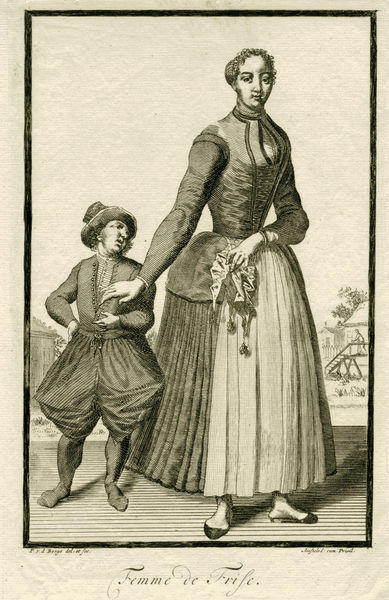
Titel: Vrouw uit Friesland
Künstler: Pieter van den Berge
Standort: Amsterdam
Institution: Rijksmuseum
Schlagwörter: hands, hat, men, people, stair, stairs, steps, stockings, white, women, arm, black, dress, face, female, gray, grey, hair, nose, old, skirt, woman, print, brown, floor, hand, man, sky, tree, building, head, house, trees, boy, child, feet, drawing, shadow, cap, mother, mouth, sketch, jacket, curl, small, city, human, buildings, ground, signature, ears, large, pants, shoes, engraving, lines, farm, finger, fingers, handkerchief, pale, outdoors, fresco, elongated, eyebrows, top hat, humans, trousers, clothing, blank, tan, son, little, button, big, short, tall, stocking, countryside, bustle, breeches, hankerchief, funny, husband, wife, socks, gestures, card, giant, childhood, vintage, femme, weird, sketc, stipes, peplum, pantaloons, matriarch, de, feme, frife, frise, two color, segregation, feminism, pat, femme de frise, behavior